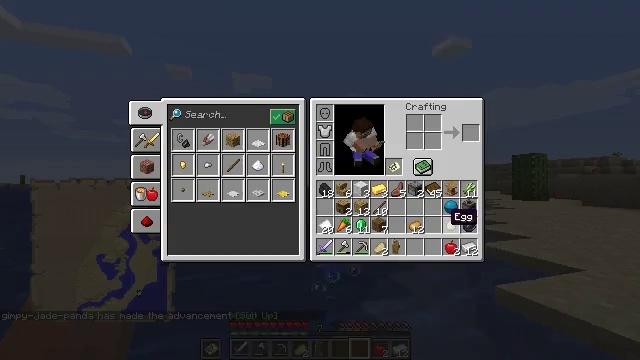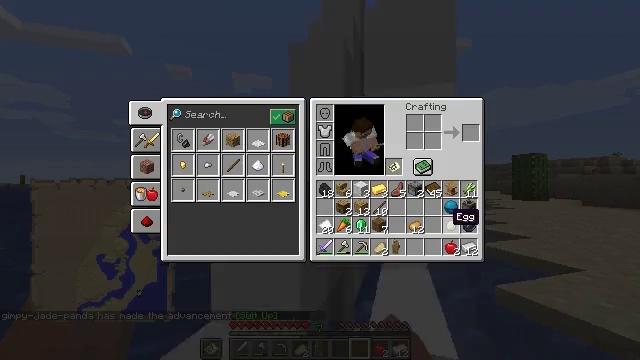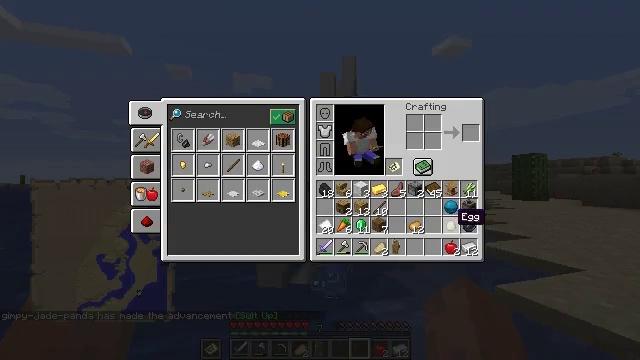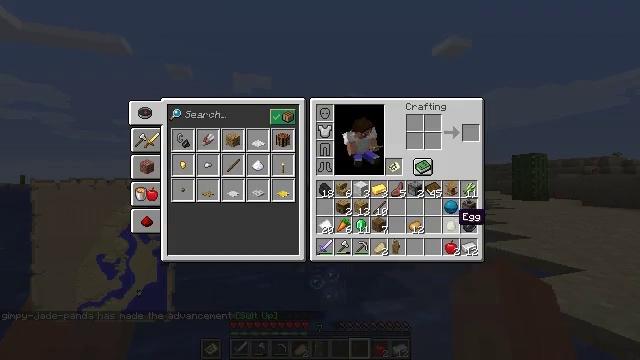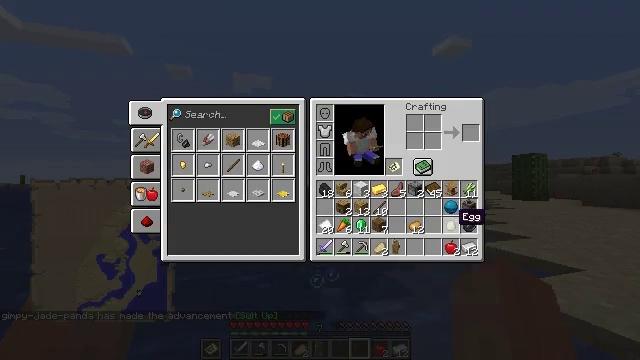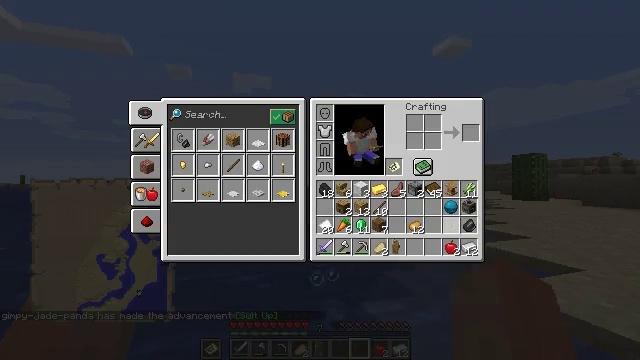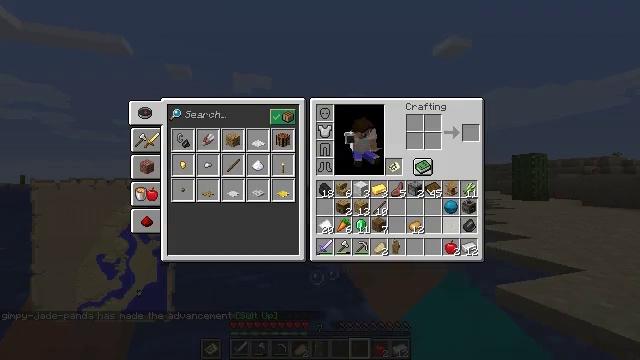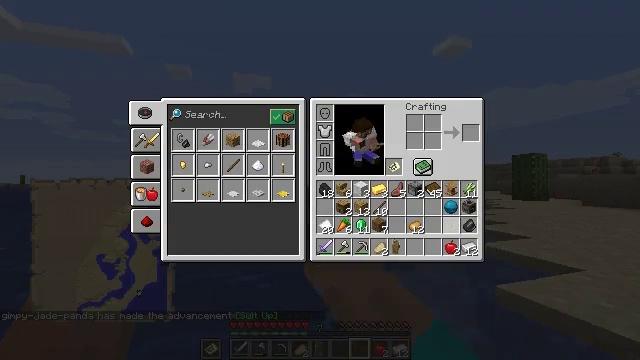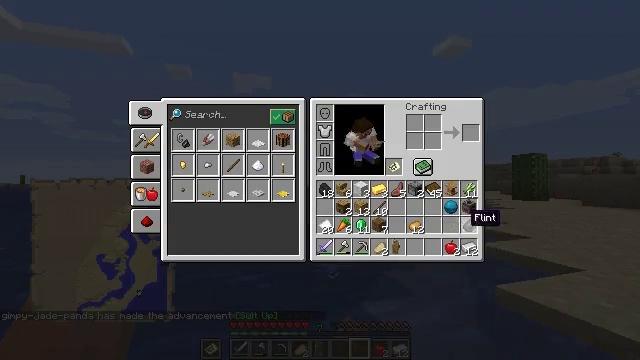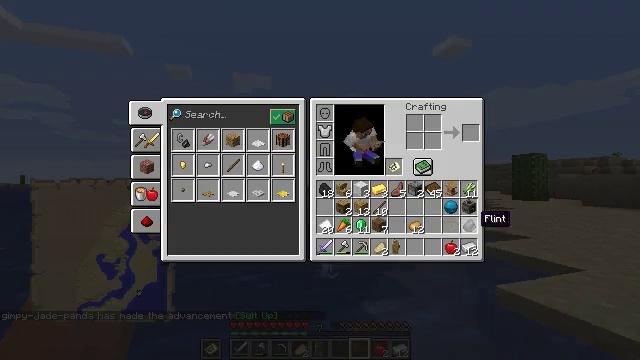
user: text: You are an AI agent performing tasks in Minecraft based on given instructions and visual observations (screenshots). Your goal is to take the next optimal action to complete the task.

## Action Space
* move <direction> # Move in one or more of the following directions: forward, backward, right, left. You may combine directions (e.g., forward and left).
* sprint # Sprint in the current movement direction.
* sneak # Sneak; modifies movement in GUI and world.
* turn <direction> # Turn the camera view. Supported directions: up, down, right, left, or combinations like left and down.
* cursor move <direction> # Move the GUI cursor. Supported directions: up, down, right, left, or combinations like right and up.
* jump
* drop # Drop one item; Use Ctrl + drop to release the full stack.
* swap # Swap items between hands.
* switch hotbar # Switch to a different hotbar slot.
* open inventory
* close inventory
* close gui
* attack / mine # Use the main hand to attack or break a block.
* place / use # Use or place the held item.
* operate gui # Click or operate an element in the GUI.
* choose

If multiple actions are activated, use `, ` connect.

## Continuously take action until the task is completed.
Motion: motion action
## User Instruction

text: Drop an egg.
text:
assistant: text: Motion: sprint, open gui
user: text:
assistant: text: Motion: sprint
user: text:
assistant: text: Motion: sprint
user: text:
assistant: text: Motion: sprint
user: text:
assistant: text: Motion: sprint, drop
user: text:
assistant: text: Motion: sprint, drop
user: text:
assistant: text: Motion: sprint, drop
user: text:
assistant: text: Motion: sprint, cursor move right
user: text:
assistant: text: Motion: sprint, cursor move right
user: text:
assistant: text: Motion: sprint